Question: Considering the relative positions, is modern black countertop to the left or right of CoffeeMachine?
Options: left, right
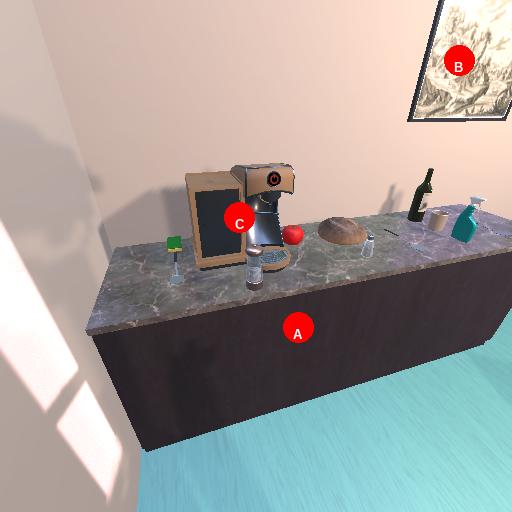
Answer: left